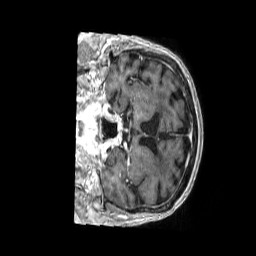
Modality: T1w
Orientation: coronal
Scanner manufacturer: philips
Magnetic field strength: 1.5 T
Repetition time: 0.007341 s
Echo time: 0.003359 s